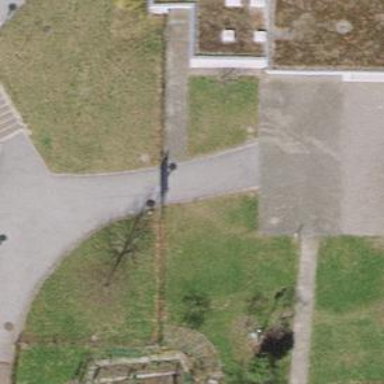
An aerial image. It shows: Gate.